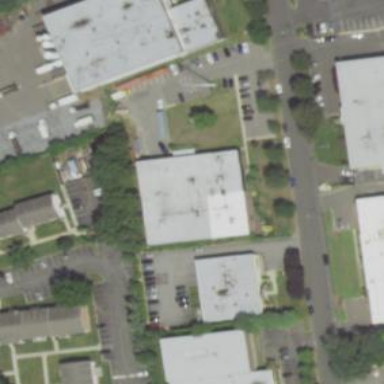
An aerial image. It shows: Commercial building.